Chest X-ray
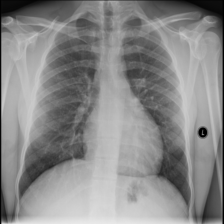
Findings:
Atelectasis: negative
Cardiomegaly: negative
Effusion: negative
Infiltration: negative
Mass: negative
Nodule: negative
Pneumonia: negative
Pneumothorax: negative
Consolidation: negative
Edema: negative
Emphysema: negative
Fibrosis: negative
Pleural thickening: negative
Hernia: negative